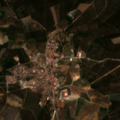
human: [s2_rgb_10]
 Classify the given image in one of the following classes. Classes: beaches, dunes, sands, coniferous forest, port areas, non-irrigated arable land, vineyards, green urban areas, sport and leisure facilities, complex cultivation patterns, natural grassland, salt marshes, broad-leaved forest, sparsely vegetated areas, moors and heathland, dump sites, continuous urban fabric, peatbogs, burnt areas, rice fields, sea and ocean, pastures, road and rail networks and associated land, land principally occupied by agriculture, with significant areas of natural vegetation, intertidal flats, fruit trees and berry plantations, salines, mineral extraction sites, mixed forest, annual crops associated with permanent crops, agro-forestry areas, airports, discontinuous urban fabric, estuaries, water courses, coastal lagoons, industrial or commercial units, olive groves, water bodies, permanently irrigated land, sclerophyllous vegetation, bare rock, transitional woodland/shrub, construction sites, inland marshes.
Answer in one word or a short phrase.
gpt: discontinuous urban fabric, olive groves, land principally occupied by agriculture, with significant areas of natural vegetation, broad-leaved forest, transitional woodland/shrub